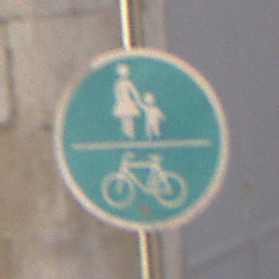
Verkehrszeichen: GemeinsamerGehUndRadweg
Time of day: Midday
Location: Outdoor (Urban)
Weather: Clear
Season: NotSpecified
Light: Natural